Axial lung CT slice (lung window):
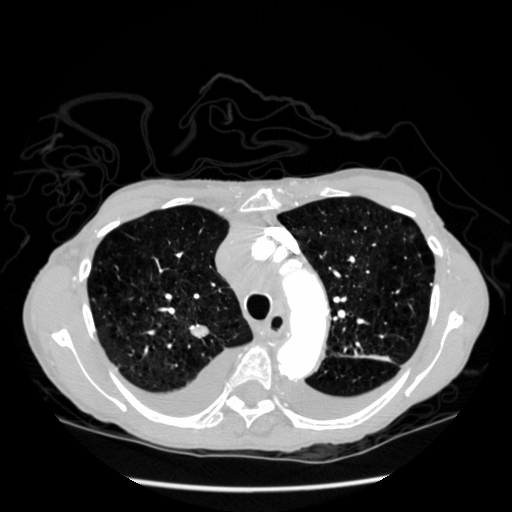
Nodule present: yes
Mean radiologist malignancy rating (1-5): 3